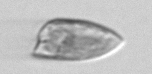
Label: Prorocentrum_dentatum